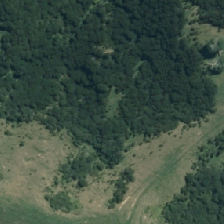
Land cover: manuka_kanuka